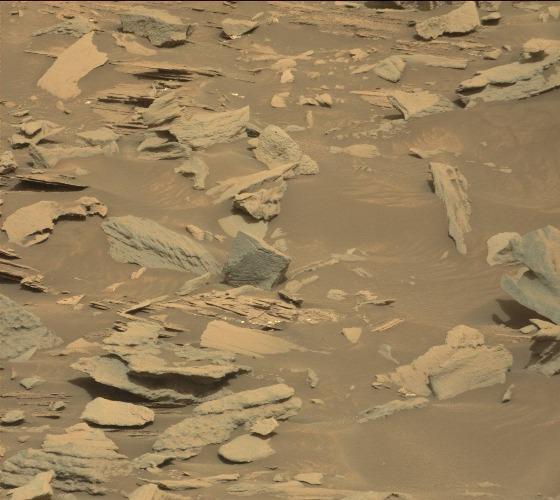
Terrain classes present: Bedrock, Gravel / Sand / Soil, Rock, Shadow